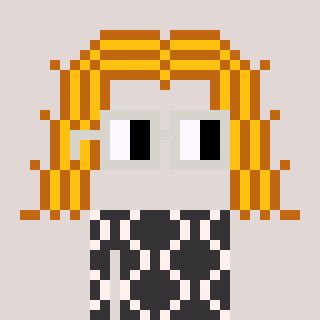
a pixel art character with square light gray glasses, a hair-shaped head and a grayscale-colored body on a warm background